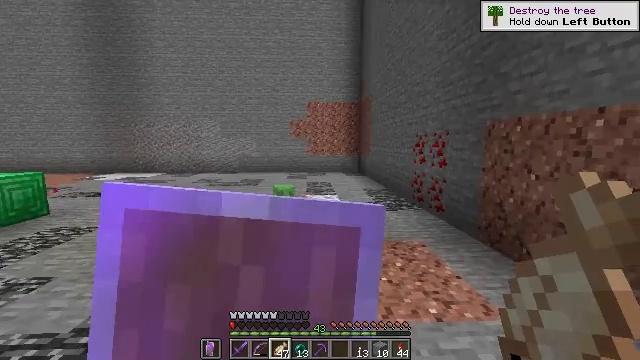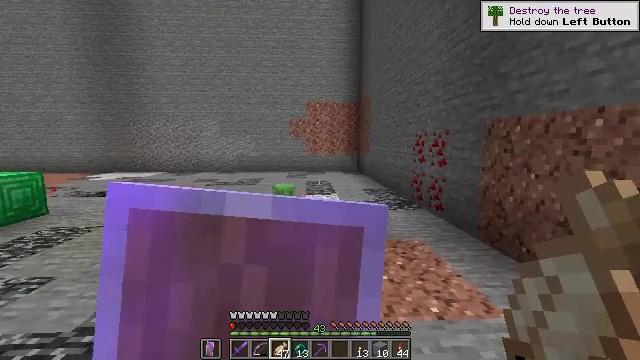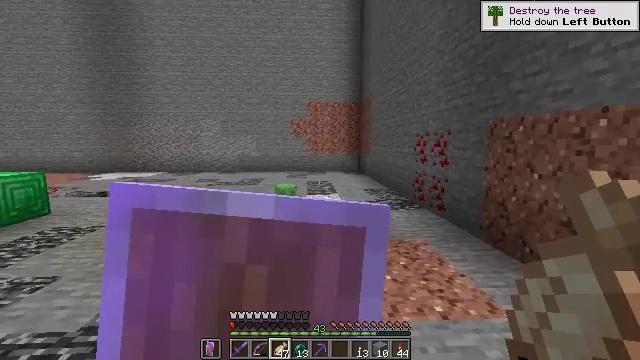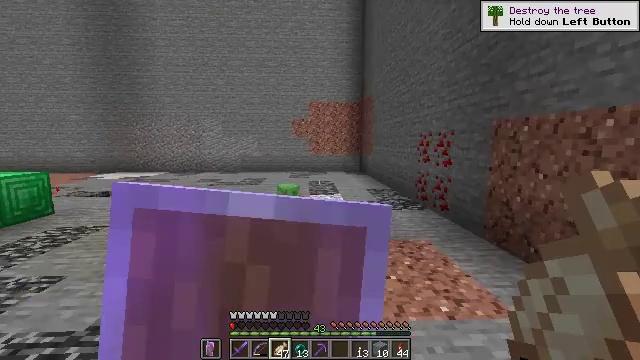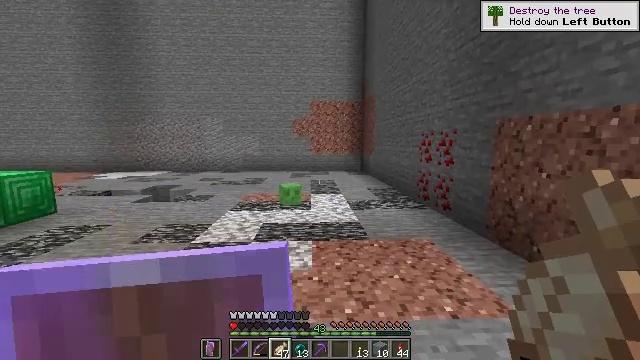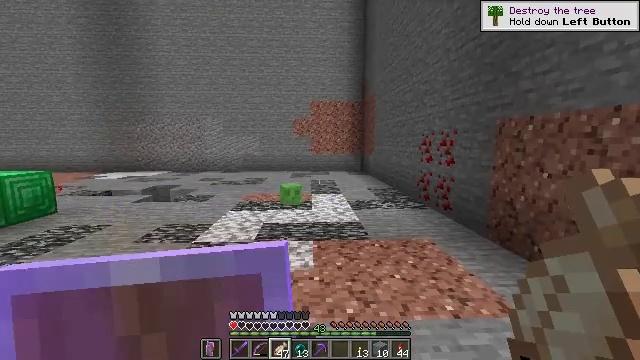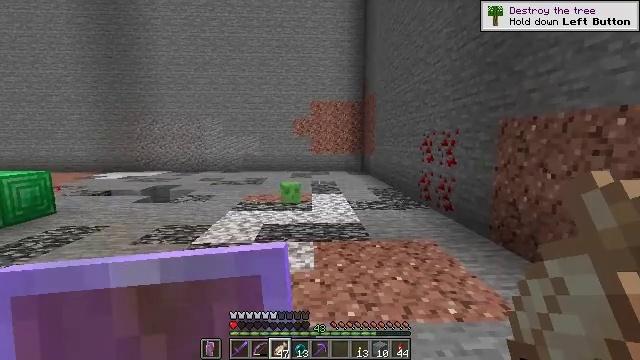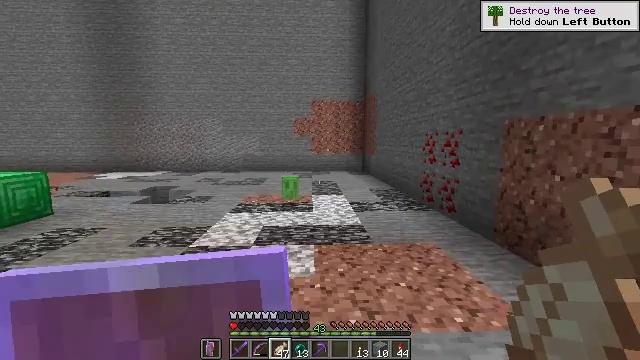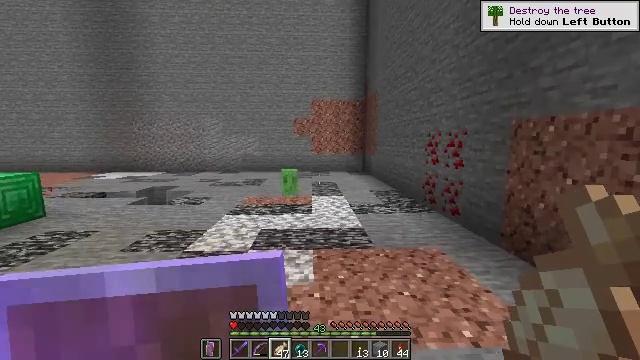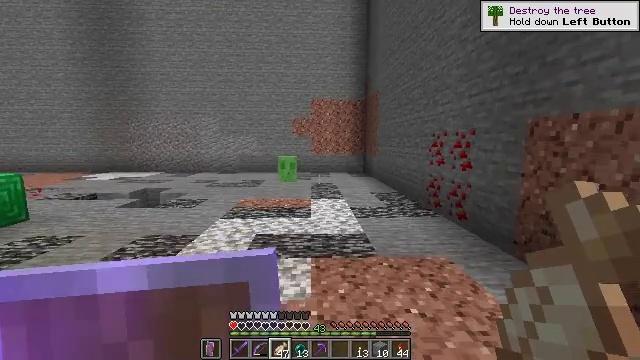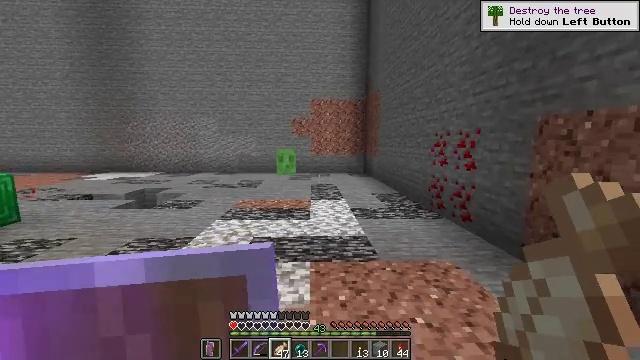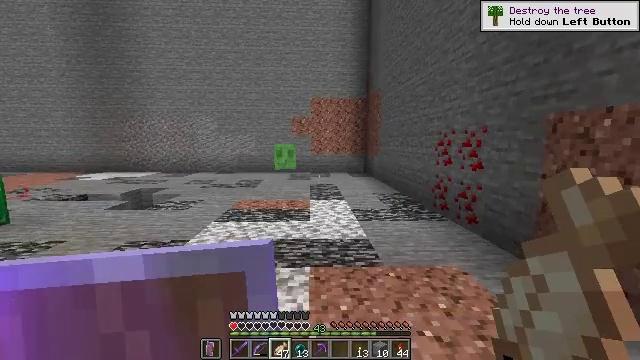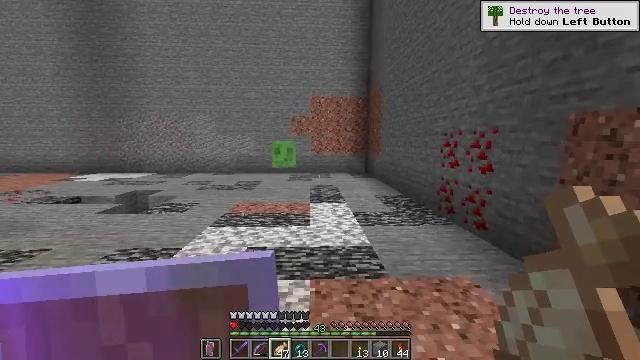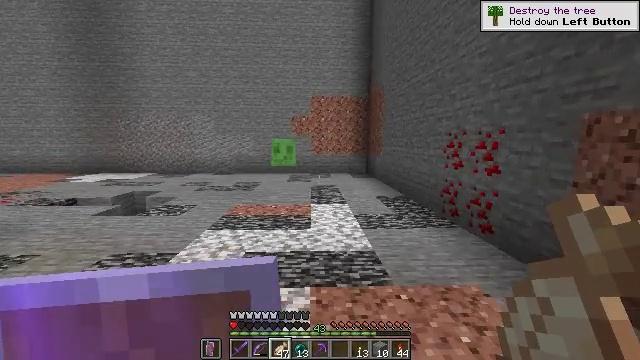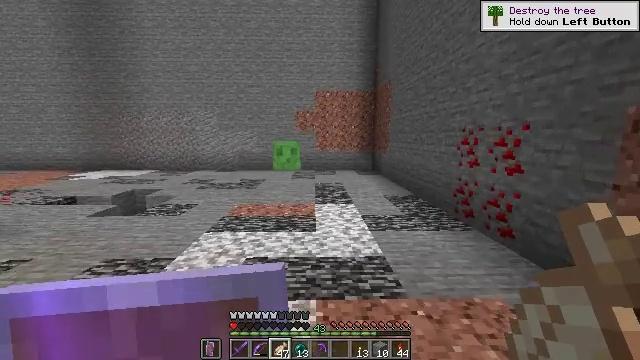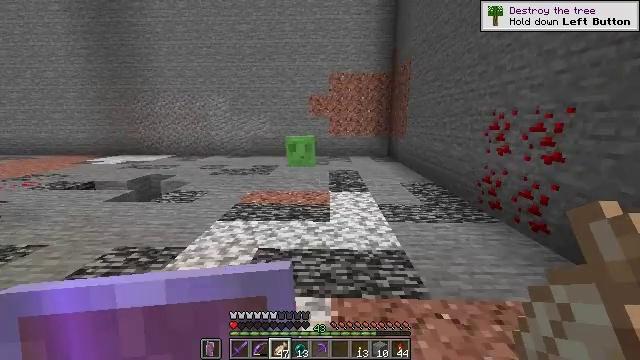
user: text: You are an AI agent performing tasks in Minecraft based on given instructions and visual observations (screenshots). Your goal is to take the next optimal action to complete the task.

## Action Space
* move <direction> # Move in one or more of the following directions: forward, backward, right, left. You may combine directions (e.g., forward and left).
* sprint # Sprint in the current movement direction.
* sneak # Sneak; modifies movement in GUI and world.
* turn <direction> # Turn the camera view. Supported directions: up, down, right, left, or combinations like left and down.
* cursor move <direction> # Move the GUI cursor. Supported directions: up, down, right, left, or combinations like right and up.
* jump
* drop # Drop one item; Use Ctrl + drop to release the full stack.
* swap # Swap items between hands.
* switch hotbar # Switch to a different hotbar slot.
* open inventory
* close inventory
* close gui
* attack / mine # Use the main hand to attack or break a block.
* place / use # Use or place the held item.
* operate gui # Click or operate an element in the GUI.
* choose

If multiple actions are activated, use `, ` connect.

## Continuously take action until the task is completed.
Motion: motion action
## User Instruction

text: Hunt a slime.
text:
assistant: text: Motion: move left, use / place
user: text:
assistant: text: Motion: move left, use / place
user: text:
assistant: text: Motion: move left, use / place
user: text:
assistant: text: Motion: no_op
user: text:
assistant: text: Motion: no_op
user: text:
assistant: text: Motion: move forward
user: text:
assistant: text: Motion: move forward
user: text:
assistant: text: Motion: move forward
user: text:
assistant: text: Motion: move forward
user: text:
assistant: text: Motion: move forward
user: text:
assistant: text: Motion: move forward
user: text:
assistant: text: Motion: move forward
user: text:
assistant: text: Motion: move forward
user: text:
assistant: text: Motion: move forward
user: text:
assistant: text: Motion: move forward, turn left and down
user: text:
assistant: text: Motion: move forward, turn left and down
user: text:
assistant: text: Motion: move forward, turn left and down
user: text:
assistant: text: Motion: move forward, turn down
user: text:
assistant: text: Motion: move forward, turn left and down
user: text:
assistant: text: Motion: move forward, turn down
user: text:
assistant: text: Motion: move forward, turn down
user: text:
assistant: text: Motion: turn down
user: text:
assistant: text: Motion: no_op
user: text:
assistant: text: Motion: no_op
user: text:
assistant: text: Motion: no_op
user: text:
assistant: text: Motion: no_op
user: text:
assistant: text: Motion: move forward
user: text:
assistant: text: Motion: move forward
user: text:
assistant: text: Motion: move forward
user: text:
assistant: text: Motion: no_op